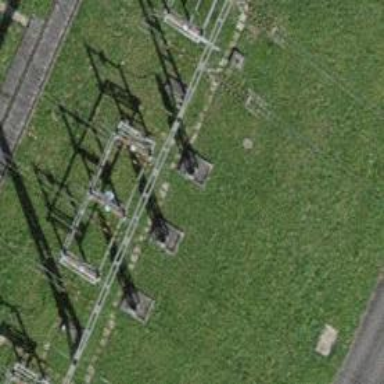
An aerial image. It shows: Switch for power supply.